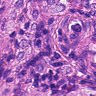
Metastatic tissue present: yes